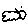
Label: cloud